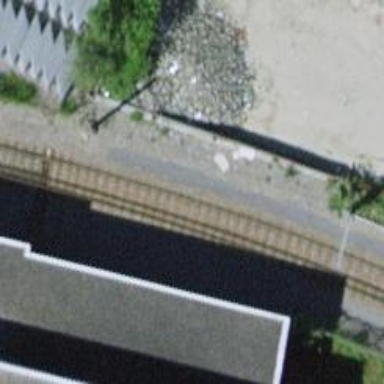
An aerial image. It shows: Single track railway spur with electrification through contact line.